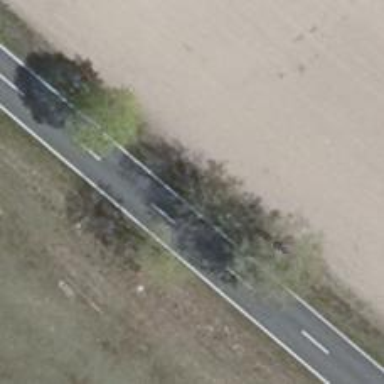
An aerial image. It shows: Row of deciduous broadleaved trees.